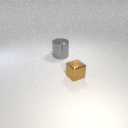
large gray metal cylinder to the left of small brown metal cube